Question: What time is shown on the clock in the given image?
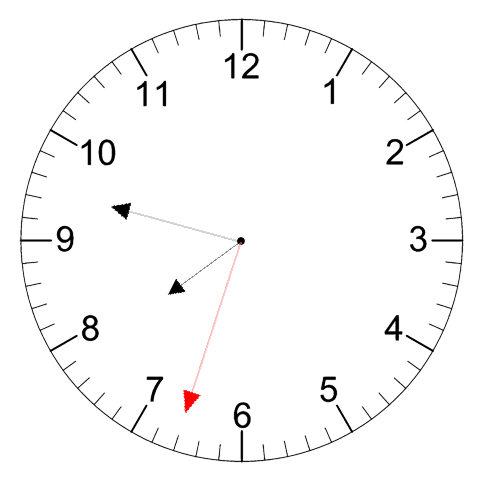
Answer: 07:47:33